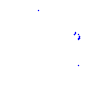
Particle: kaon